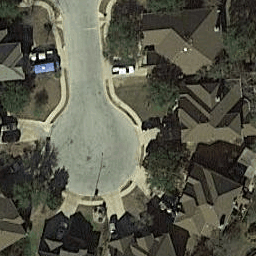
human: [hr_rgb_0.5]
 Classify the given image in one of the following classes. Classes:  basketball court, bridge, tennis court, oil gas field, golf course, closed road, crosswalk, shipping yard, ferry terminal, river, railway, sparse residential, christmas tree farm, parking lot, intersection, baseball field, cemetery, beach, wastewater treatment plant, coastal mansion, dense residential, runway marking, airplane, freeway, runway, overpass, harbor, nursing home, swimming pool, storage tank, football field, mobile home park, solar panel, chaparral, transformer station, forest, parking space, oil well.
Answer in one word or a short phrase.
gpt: closed road